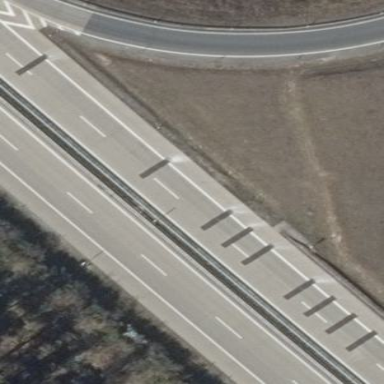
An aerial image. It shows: Asphalt surface on motorway area.